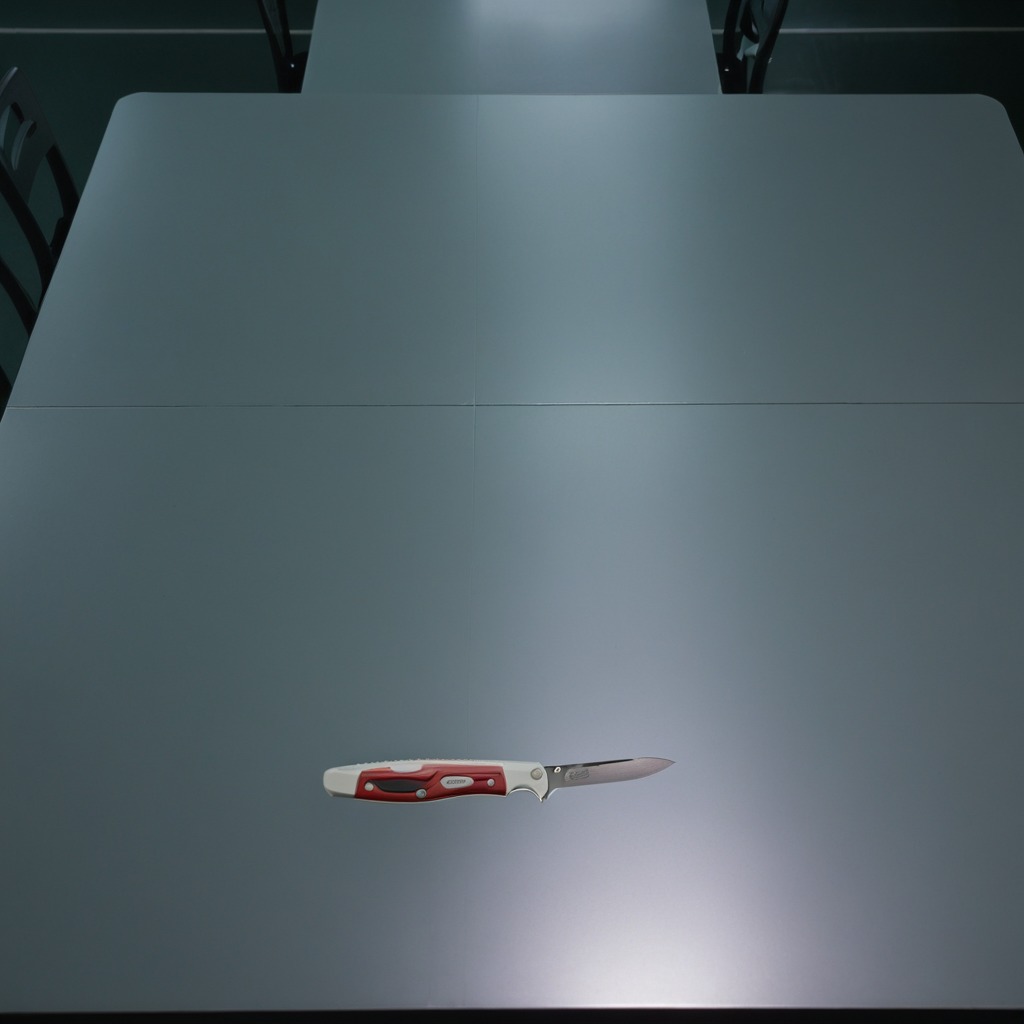
A utility knife is lying on a clean empty table in a railway signal maintenance room lit by harsh overhead fluorescents photorealistic surface textures crisp shadows high dynamic range